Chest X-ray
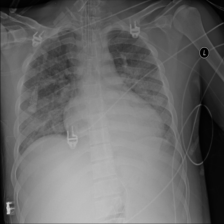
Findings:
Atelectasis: negative
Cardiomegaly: negative
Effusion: negative
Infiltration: positive
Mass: negative
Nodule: positive
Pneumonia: negative
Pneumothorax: negative
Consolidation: negative
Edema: negative
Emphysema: negative
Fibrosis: negative
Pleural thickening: negative
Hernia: negative